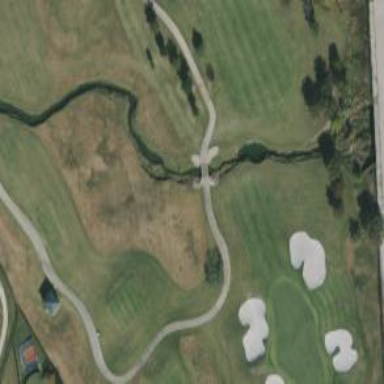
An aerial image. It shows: Service road that includes bridge over golf cart path.